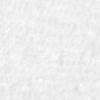
Label: no_change